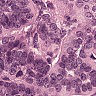
Metastatic tissue present: yes